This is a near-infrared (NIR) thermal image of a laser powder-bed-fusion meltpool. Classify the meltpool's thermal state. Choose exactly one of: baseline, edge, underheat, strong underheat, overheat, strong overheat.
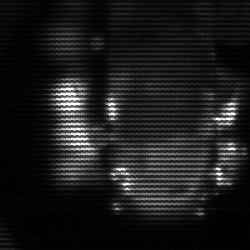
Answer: strong underheat